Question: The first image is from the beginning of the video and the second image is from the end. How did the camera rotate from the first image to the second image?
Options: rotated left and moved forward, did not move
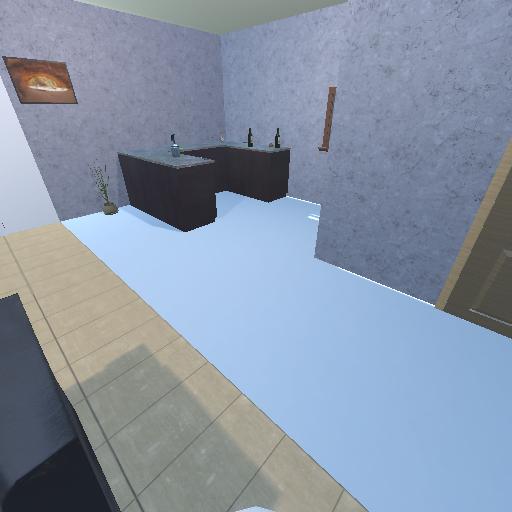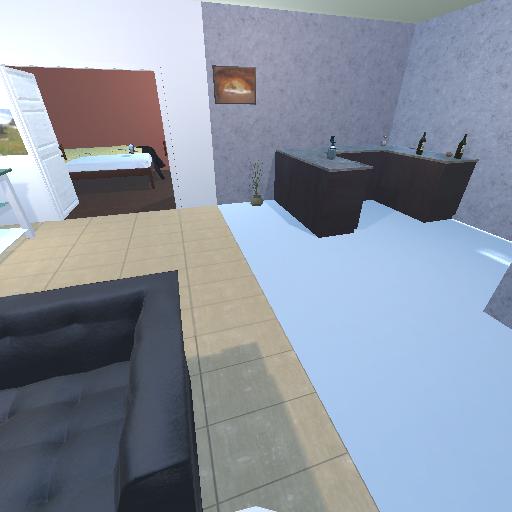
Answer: rotated left and moved forward